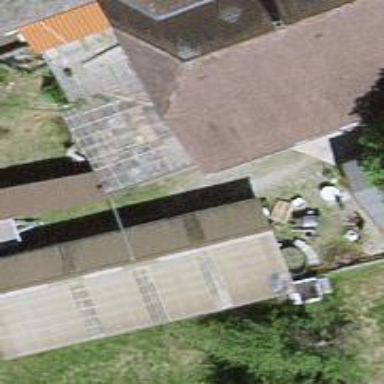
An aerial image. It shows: View of roof of building.